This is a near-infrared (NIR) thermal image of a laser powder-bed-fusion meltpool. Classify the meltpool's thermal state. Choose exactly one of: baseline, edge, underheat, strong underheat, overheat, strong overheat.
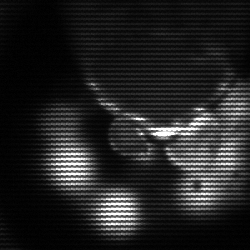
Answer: baseline